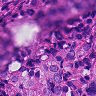
Metastatic tissue present: yes